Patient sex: M
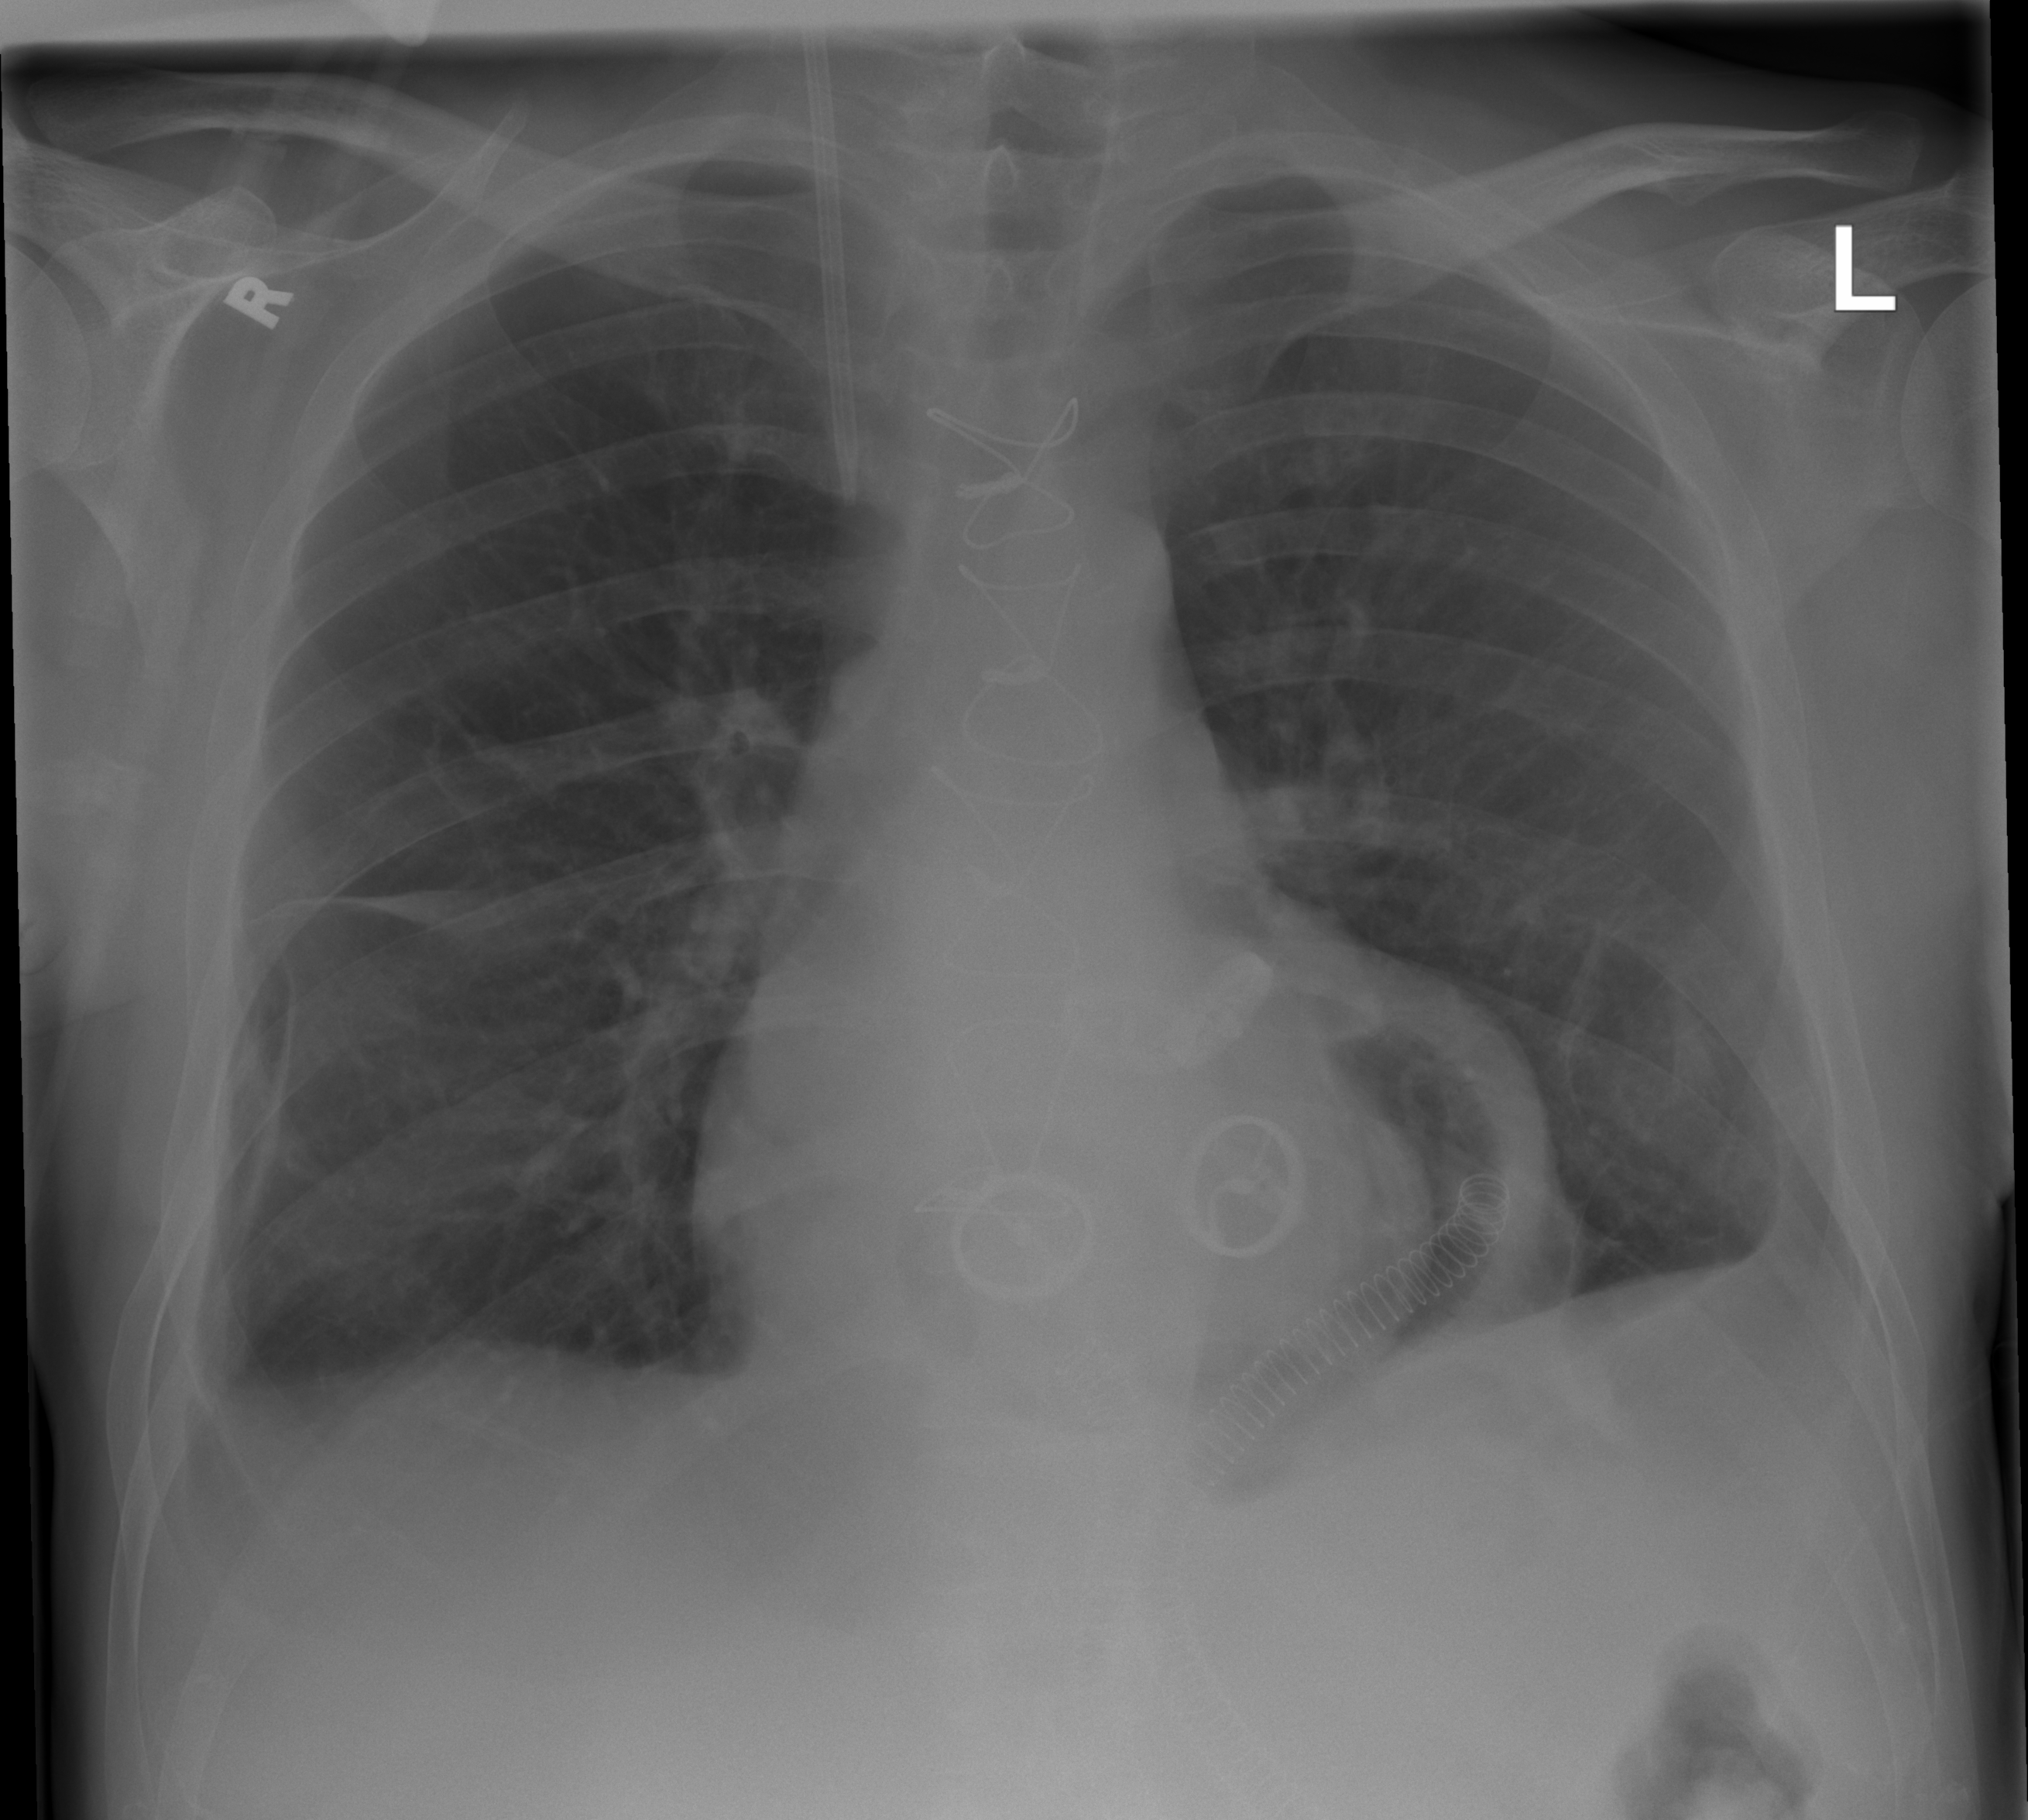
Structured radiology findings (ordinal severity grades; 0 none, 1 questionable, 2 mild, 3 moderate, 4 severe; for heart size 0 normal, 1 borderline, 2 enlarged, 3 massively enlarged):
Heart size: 0
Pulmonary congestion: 0
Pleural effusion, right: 2
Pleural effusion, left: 0
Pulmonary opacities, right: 0
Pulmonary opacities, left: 0
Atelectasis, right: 1
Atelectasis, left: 2